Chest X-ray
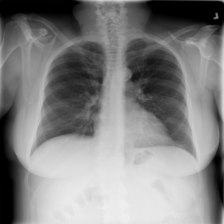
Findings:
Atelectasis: negative
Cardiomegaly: negative
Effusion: negative
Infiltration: negative
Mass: negative
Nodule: negative
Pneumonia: negative
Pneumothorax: negative
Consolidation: negative
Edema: negative
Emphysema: negative
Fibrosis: negative
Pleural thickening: negative
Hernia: negative